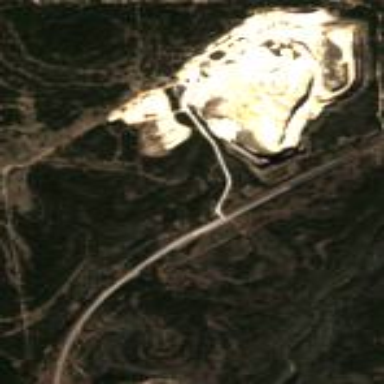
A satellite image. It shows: Quarry area.